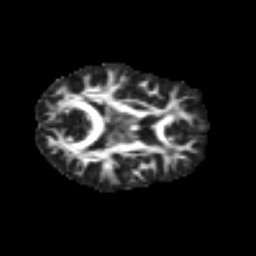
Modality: FA
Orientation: axial
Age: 31
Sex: female
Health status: ill
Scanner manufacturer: siemens
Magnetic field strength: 3 T
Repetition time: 8.7 s
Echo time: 0.11 s